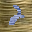
Label: 2